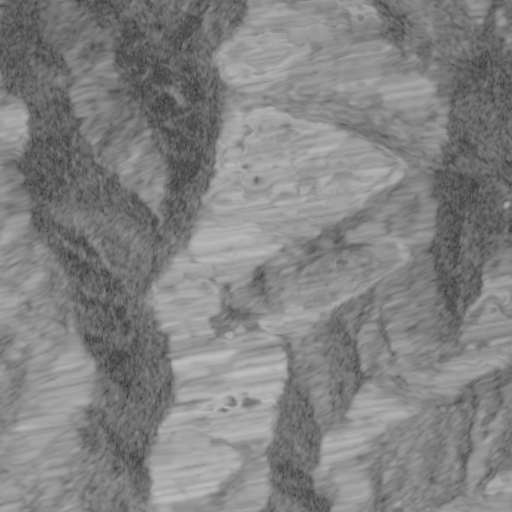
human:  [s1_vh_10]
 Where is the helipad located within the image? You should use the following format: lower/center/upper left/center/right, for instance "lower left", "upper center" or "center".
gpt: The helipad is located in the lower left of the image.
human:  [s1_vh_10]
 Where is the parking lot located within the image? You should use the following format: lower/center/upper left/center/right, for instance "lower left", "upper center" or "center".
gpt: The parking lot is located in the lower left of the image.
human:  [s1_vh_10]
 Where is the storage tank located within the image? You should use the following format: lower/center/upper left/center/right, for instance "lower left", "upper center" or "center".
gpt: The storage tank is located in the lower left of the image.
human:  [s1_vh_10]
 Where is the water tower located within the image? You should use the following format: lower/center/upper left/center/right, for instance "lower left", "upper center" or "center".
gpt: The water tower is located in the lower left of the image.
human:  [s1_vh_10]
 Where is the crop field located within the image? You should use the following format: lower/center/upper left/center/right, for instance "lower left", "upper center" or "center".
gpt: There is no crop field in the image.

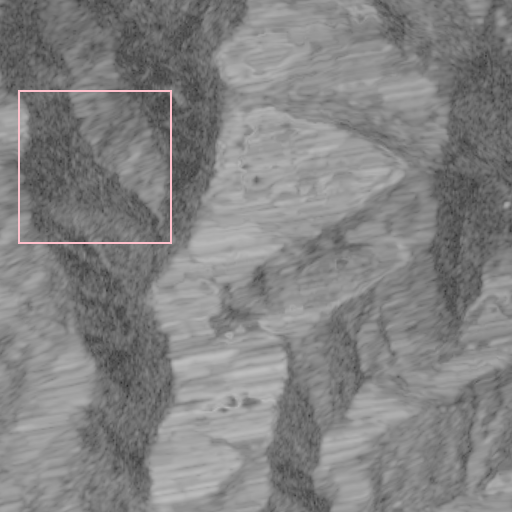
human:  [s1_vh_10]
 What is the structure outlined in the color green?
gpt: There is no green outline.
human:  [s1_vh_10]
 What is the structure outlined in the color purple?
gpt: There is no structure outlined in purple.